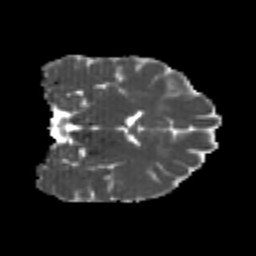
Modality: MD
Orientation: coronal
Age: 20
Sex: female
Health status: healthy
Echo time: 0.074 s